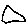
Label: triangle